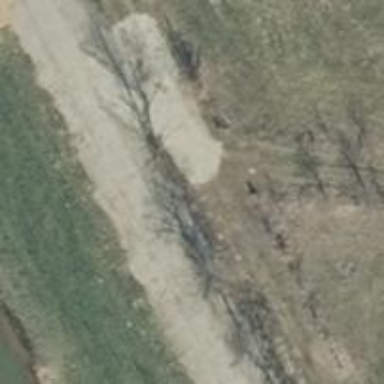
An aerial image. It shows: Sandy track road with grade 4 track type.